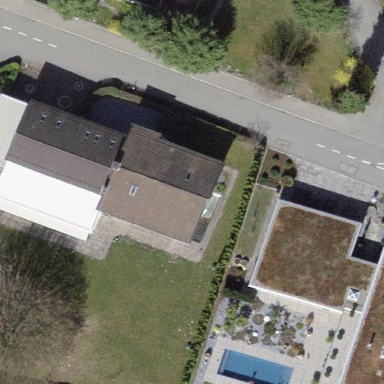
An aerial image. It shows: Residential building.